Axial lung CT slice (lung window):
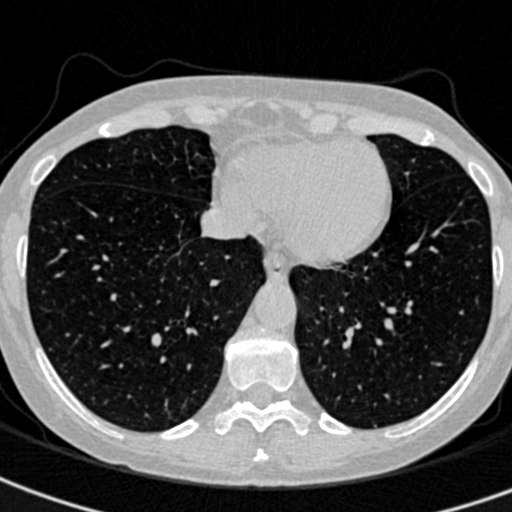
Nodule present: no